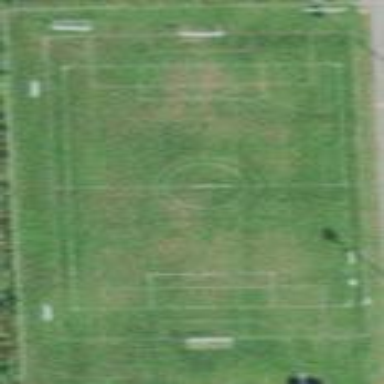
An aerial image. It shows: Soccer pitch for outdoor sports and leisure activities.